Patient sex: F
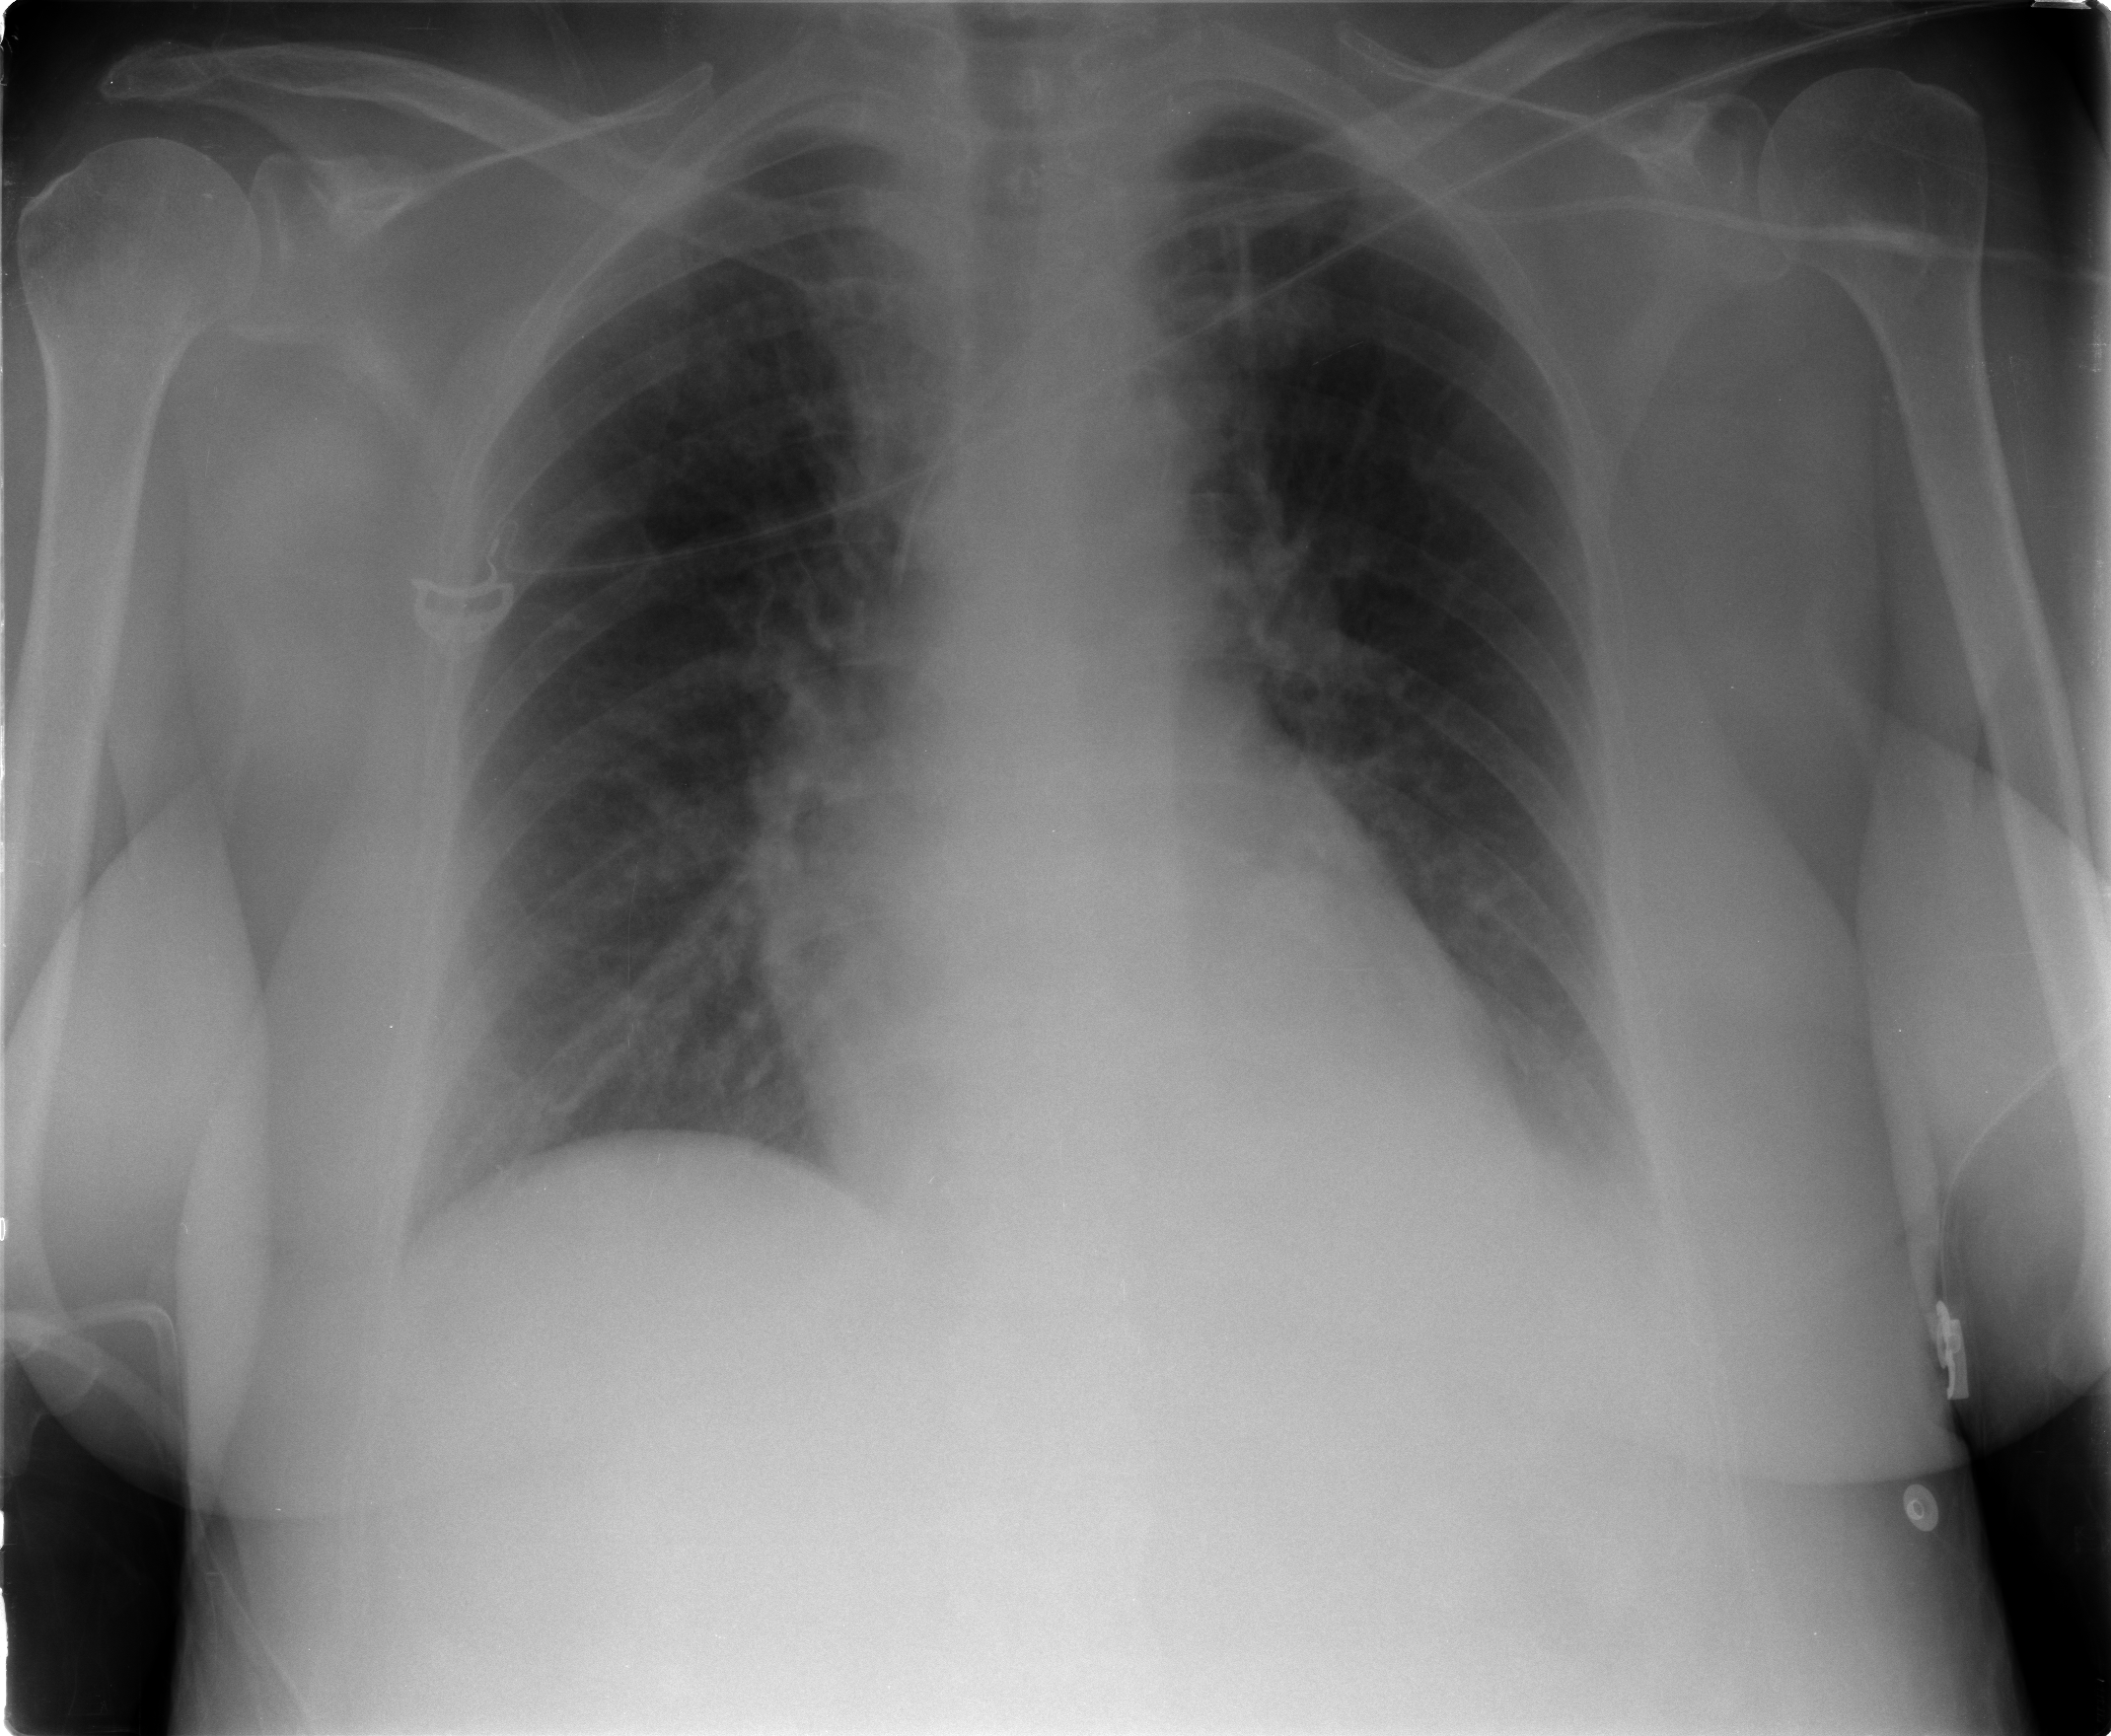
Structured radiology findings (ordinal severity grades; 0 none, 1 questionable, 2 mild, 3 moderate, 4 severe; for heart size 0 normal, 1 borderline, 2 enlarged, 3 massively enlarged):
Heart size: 0
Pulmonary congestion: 0
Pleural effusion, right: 0
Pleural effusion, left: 1
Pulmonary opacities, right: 0
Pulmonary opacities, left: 0
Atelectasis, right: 1
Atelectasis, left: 1